Aerial crown-view tile of a tropical tree (Barro Colorado Island, Panama), acquired 20250818:
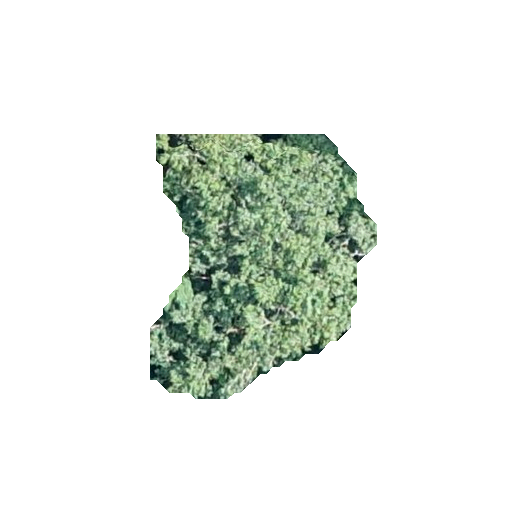
Species: Virola surinamensis
GBIF accepted scientific name: Virola surinamensis
Crown area: 63.953 m²